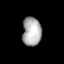
Tissue: lung
Cell type: Endothelial cells
Senescence score: 0.6974
Nuclear area (px): 537
Mean DAPI intensity: 171.577